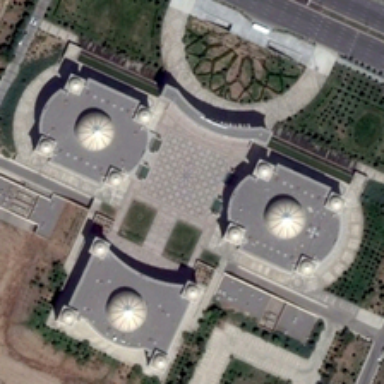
Several buildings are in a square with green plants .